Aerial crown-view tile of a tropical tree (Barro Colorado Island, Panama), acquired 20250818:
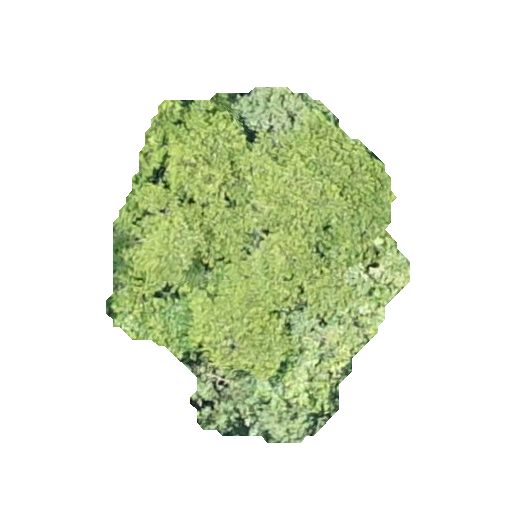
Species: Quararibea stenophylla
GBIF accepted scientific name: Quararibea stenophylla
Crown area: 108.782 m²